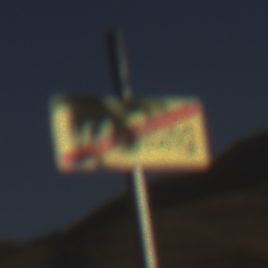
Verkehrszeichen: EndeDerUmleitungsankuendigung
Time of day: SunriseSunset
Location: Outdoor (Nature)
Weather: Clear
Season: NotSpecified
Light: Natural